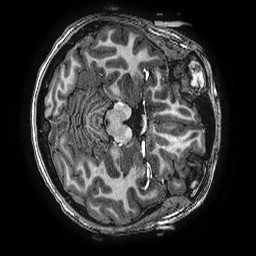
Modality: T1w
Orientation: axial
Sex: female
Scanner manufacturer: ge
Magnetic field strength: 3 T
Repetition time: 0.00766 s
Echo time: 0.003476 s